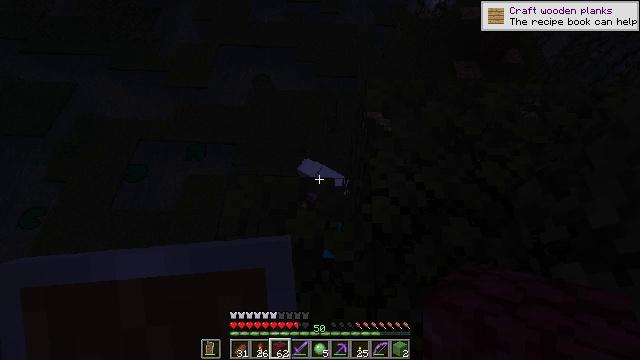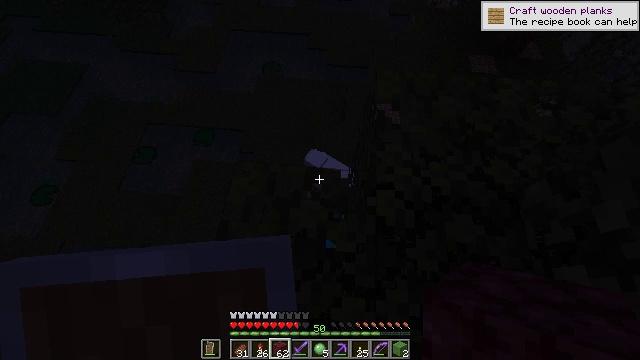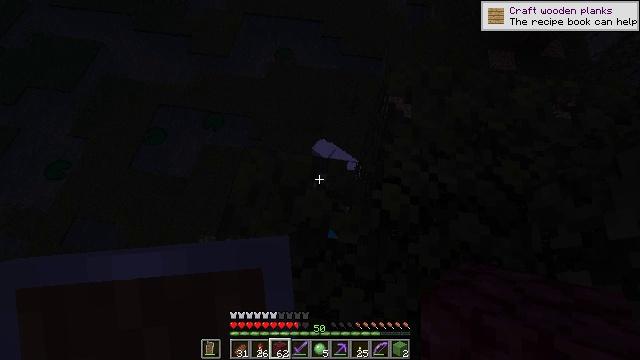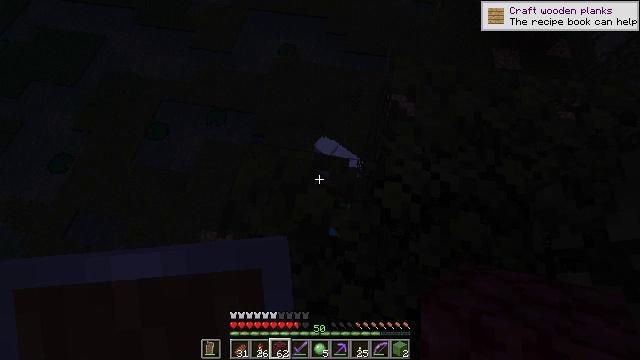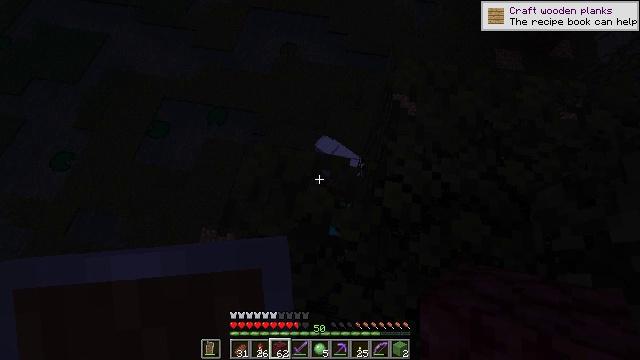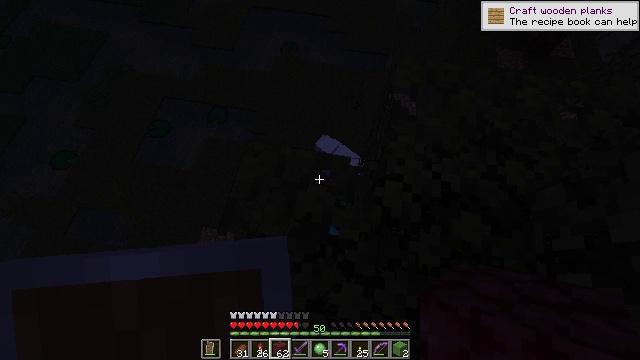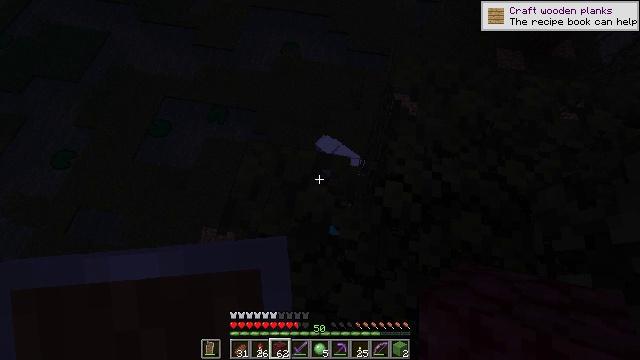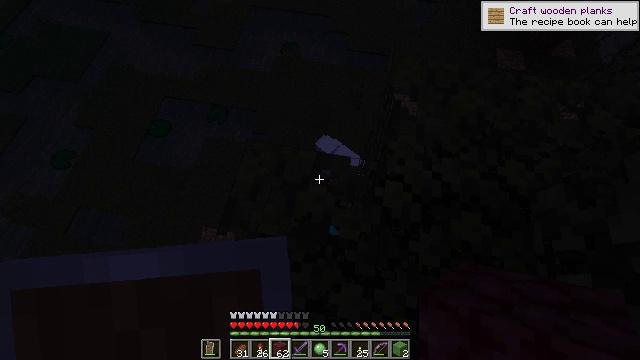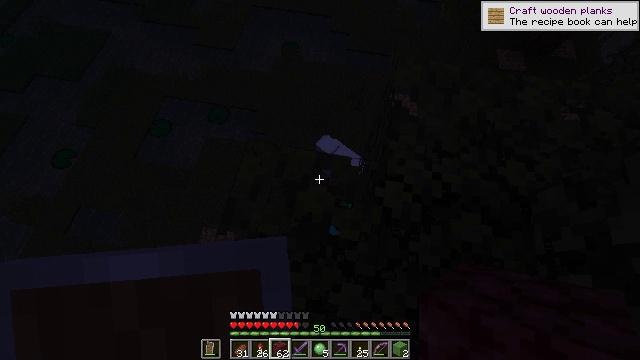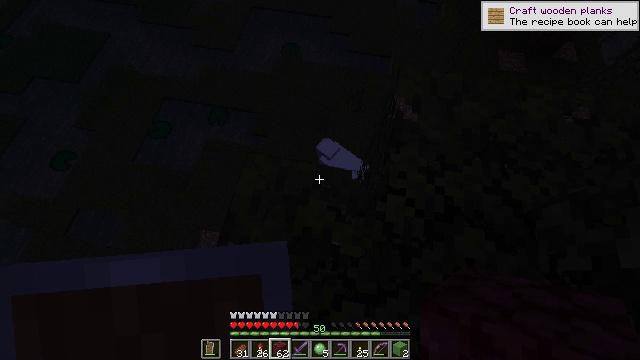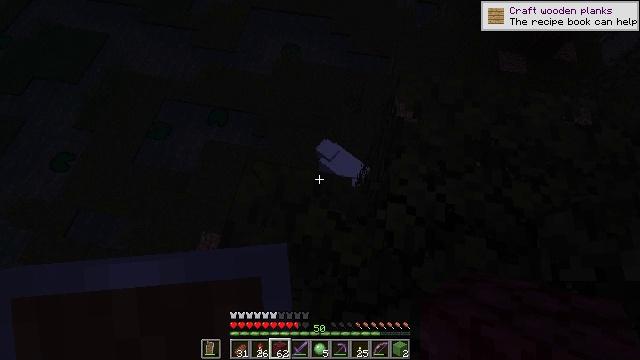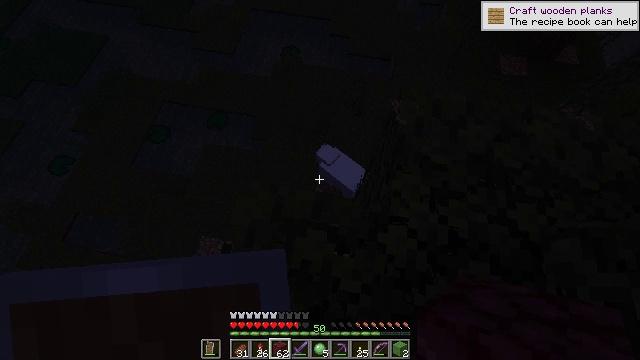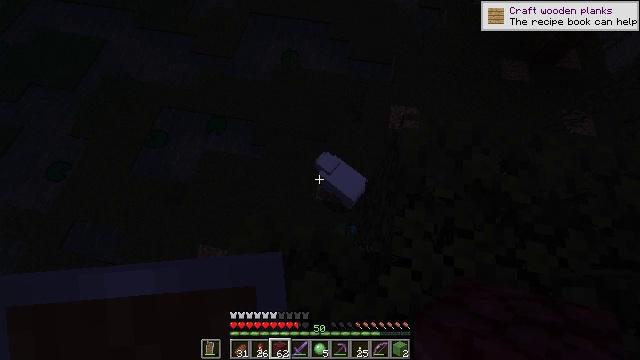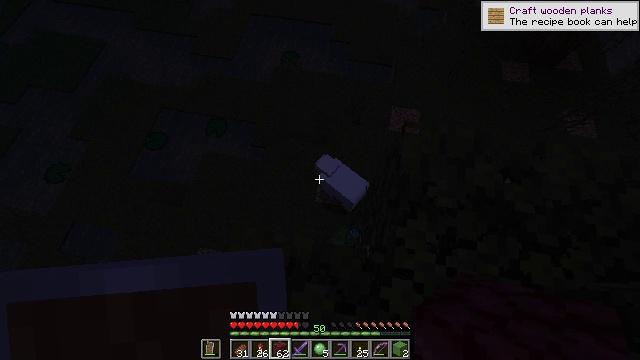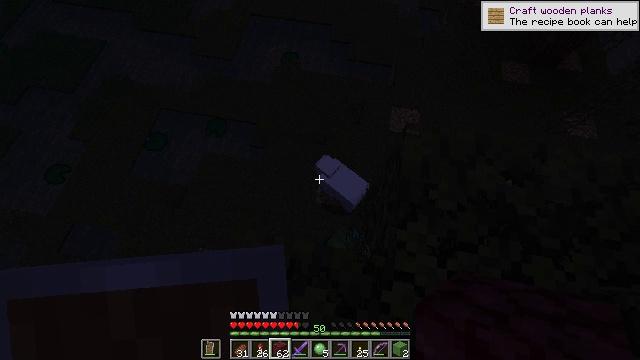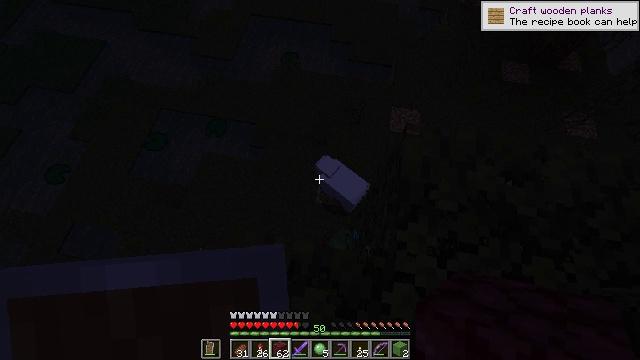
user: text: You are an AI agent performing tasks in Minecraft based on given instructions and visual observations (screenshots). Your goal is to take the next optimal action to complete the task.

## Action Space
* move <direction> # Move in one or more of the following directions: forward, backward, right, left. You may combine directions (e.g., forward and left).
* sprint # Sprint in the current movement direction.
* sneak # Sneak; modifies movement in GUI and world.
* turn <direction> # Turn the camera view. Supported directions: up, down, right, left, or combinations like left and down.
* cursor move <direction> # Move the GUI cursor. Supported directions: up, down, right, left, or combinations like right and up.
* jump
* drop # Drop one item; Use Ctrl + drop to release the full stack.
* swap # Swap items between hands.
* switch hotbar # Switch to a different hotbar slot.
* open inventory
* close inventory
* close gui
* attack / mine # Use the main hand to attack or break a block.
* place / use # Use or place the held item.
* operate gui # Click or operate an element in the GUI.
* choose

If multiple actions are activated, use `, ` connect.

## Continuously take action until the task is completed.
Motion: motion action
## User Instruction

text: Hunt mobs.
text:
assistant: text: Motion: turn left and down
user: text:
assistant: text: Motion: turn left and down
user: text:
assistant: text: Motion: no_op
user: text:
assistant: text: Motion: no_op
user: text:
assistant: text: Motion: no_op
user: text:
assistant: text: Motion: no_op
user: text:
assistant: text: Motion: no_op
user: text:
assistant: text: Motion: no_op
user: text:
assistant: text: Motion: move forward
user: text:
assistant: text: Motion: move forward
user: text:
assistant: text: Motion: move forward
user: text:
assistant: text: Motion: no_op
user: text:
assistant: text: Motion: no_op
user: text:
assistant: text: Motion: no_op
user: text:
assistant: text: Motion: no_op
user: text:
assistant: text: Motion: no_op
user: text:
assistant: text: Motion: no_op
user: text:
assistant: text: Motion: no_op
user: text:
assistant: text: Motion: no_op
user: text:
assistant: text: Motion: no_op
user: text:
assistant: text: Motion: no_op
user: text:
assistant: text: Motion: no_op
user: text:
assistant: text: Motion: no_op
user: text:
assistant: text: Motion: no_op
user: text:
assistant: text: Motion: no_op
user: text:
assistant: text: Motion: no_op
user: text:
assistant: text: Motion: no_op
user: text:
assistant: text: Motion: no_op
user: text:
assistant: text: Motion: no_op
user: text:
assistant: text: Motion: no_op